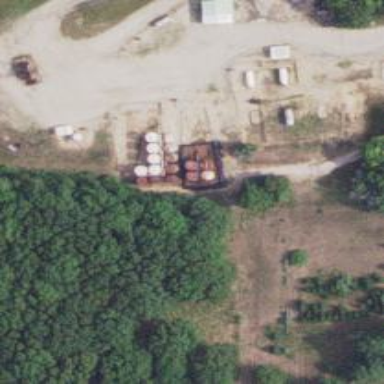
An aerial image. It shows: Storage tank with man-made structure.